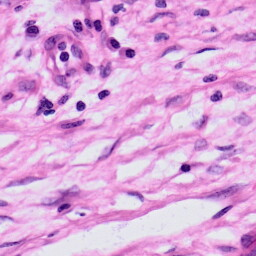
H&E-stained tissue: Skin